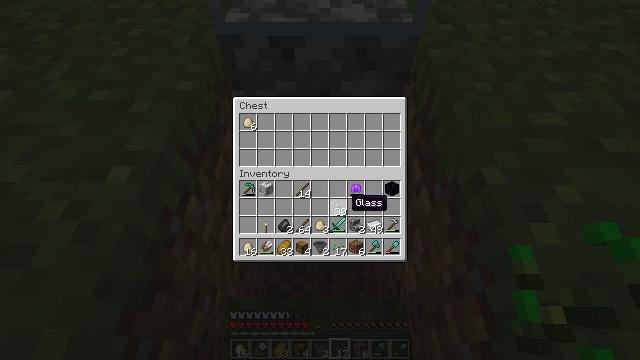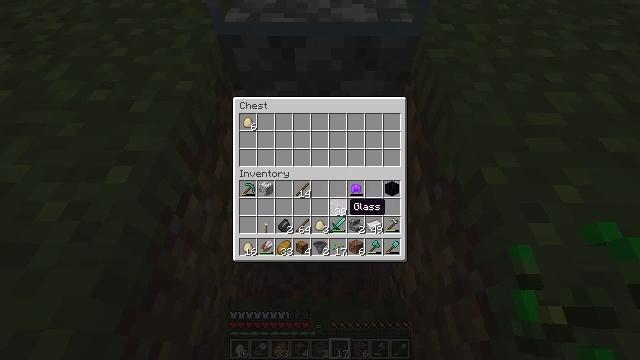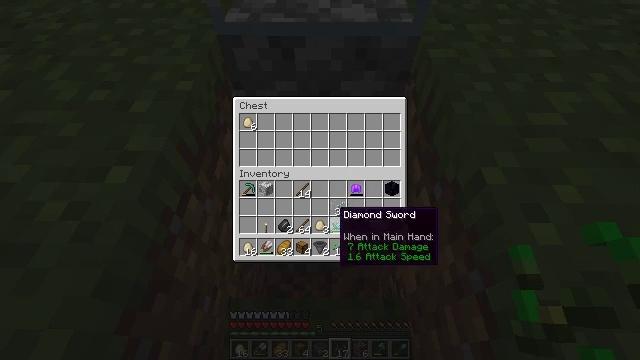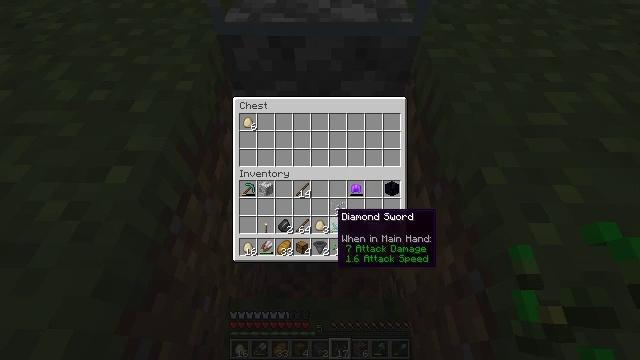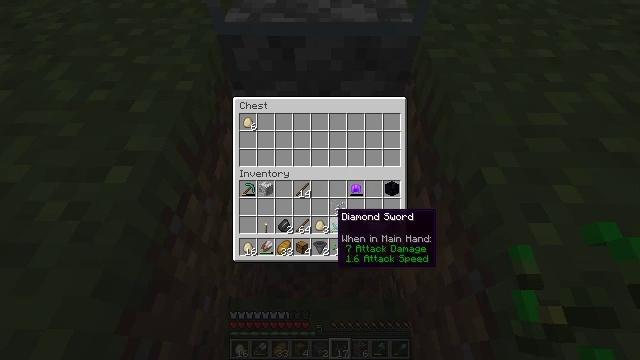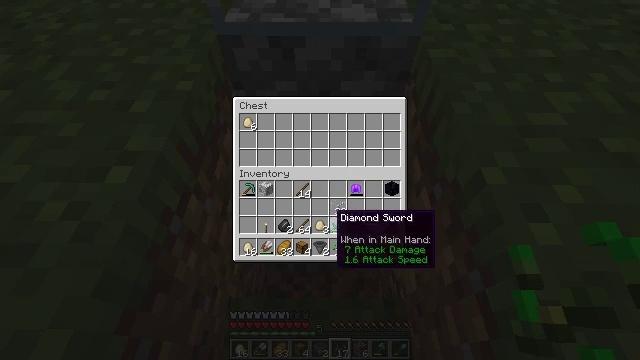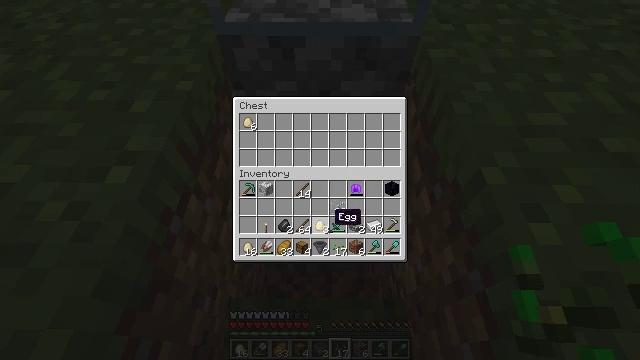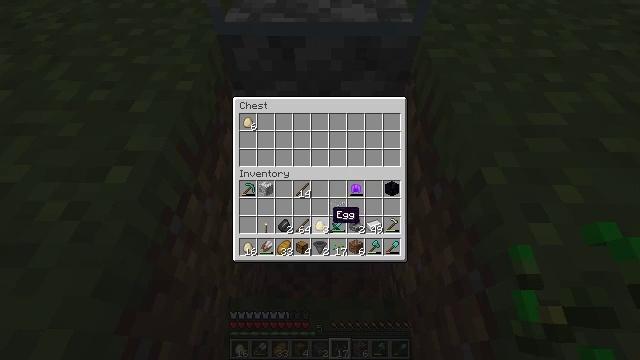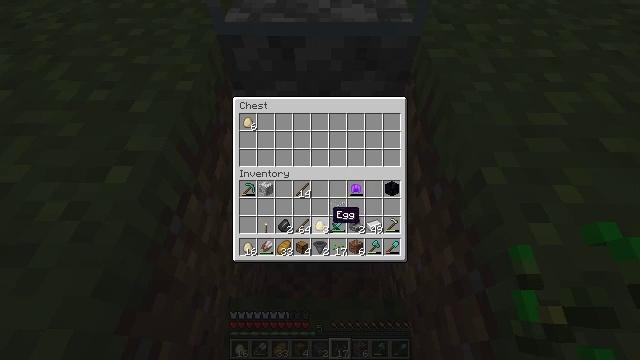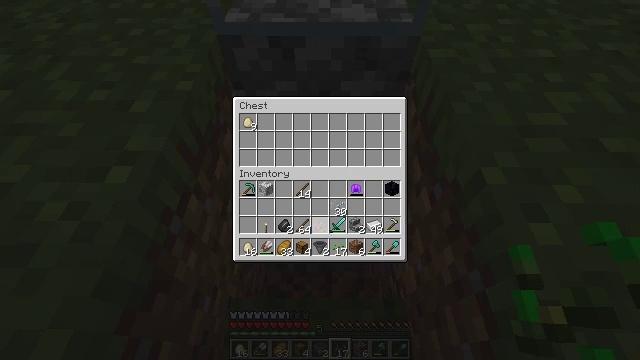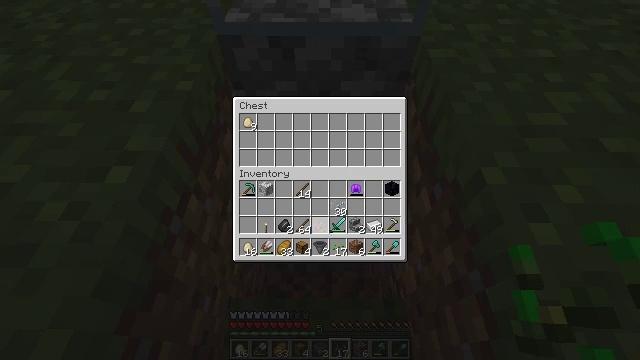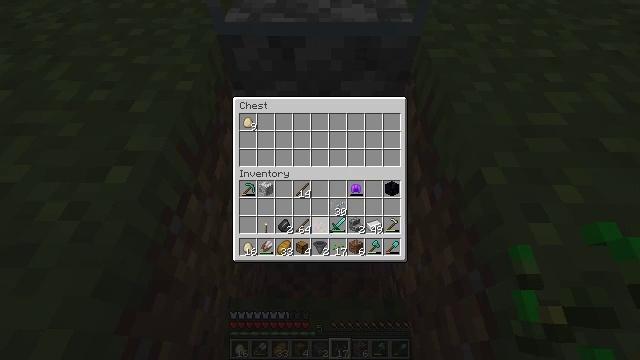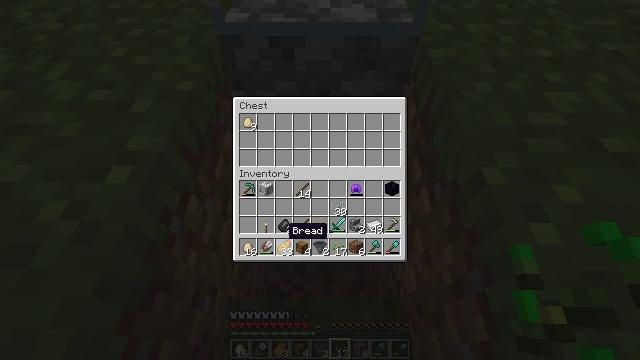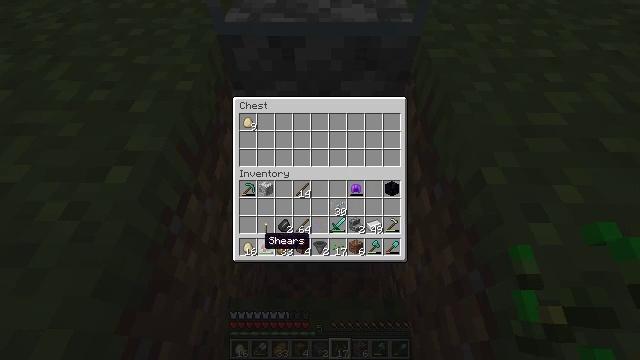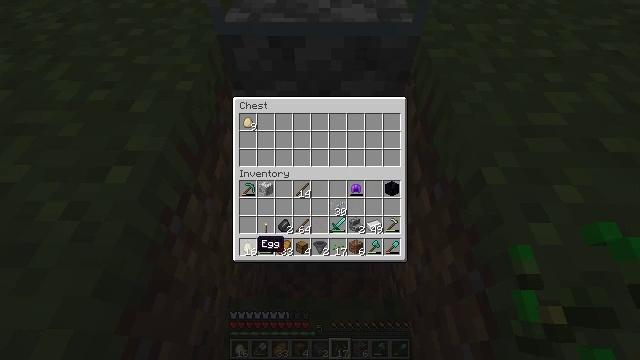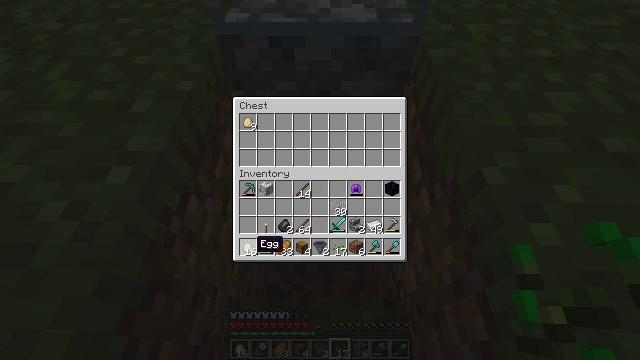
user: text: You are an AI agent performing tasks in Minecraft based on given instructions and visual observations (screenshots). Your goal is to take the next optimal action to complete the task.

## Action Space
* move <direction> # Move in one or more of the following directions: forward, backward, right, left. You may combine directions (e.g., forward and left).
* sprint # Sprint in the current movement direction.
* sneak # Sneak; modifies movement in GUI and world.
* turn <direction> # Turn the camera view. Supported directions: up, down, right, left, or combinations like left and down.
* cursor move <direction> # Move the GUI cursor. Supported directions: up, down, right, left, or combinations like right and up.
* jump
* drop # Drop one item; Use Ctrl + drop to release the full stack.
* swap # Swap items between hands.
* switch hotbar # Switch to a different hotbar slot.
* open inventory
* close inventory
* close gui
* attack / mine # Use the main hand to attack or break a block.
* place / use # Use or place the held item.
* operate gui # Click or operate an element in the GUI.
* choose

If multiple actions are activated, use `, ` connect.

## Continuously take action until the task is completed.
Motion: motion action
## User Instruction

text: Kill mobs.
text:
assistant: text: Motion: sneak
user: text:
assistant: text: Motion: sneak, cursor move left and down
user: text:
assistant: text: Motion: sneak
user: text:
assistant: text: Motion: sneak
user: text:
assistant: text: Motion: sneak
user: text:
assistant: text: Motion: sneak
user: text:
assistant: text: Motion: sneak
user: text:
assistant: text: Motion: sneak
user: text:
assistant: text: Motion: sneak, operate gui
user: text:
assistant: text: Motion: sneak, operate gui
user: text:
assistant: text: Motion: sneak, cursor move left, operate gui
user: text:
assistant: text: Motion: sneak, cursor move left and down
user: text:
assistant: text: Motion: sneak, cursor move left and down
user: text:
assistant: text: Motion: sneak, cursor move left
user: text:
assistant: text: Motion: sneak
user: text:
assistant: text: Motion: sneak
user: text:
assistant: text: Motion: sneak
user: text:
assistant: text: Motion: sneak
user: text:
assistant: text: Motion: sneak
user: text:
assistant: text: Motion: sneak, operate gui
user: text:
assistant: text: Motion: sneak, operate gui
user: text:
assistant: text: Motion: sneak
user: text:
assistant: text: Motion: sneak, cursor move right and up
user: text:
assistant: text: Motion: sneak, cursor move right and up
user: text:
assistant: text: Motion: sneak, cursor move up
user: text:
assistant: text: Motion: sneak, cursor move up
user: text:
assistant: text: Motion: no_op
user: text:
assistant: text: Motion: no_op
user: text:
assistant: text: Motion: no_op
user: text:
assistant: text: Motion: no_op